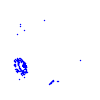
Particle: kaon